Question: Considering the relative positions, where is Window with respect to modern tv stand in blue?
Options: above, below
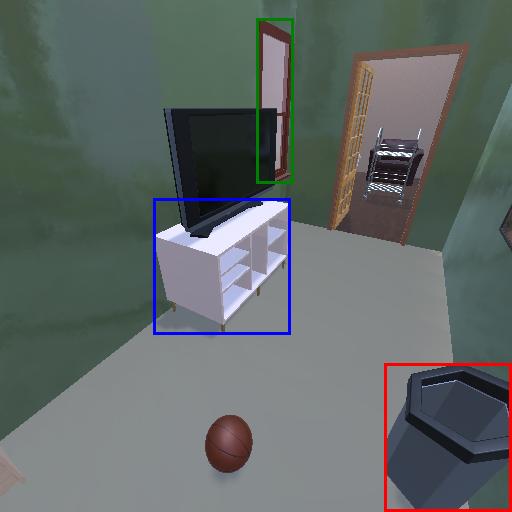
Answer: above